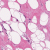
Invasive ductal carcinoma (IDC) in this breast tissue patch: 0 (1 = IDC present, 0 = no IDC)